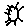
Label: sun